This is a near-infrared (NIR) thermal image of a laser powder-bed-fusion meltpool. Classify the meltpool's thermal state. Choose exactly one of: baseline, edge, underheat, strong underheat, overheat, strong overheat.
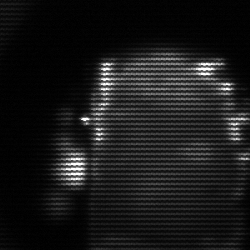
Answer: baseline